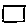
Label: square